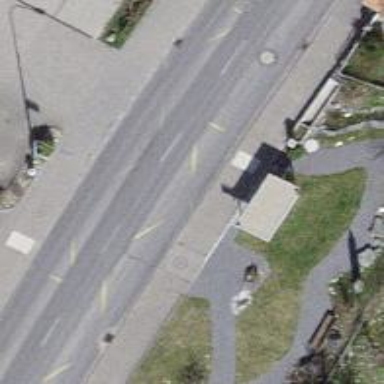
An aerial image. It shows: Bus stop with designated public transport stop position.